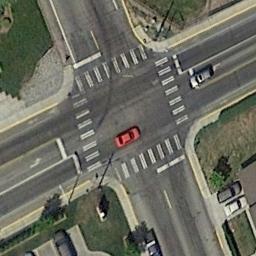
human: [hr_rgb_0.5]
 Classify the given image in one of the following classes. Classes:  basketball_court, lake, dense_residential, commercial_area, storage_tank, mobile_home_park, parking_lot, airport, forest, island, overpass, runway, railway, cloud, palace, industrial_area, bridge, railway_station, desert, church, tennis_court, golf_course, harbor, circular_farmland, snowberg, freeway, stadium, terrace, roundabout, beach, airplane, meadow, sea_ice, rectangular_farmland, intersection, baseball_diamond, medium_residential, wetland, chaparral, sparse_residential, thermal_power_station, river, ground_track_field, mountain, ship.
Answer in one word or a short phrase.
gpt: intersection